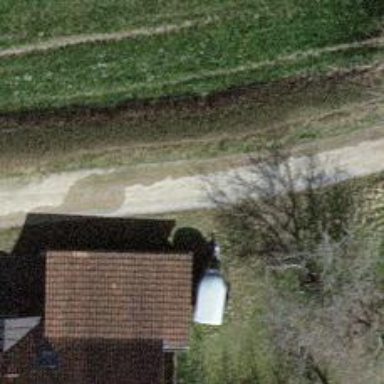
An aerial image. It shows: Unpaved driveway with service road designation.